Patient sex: M
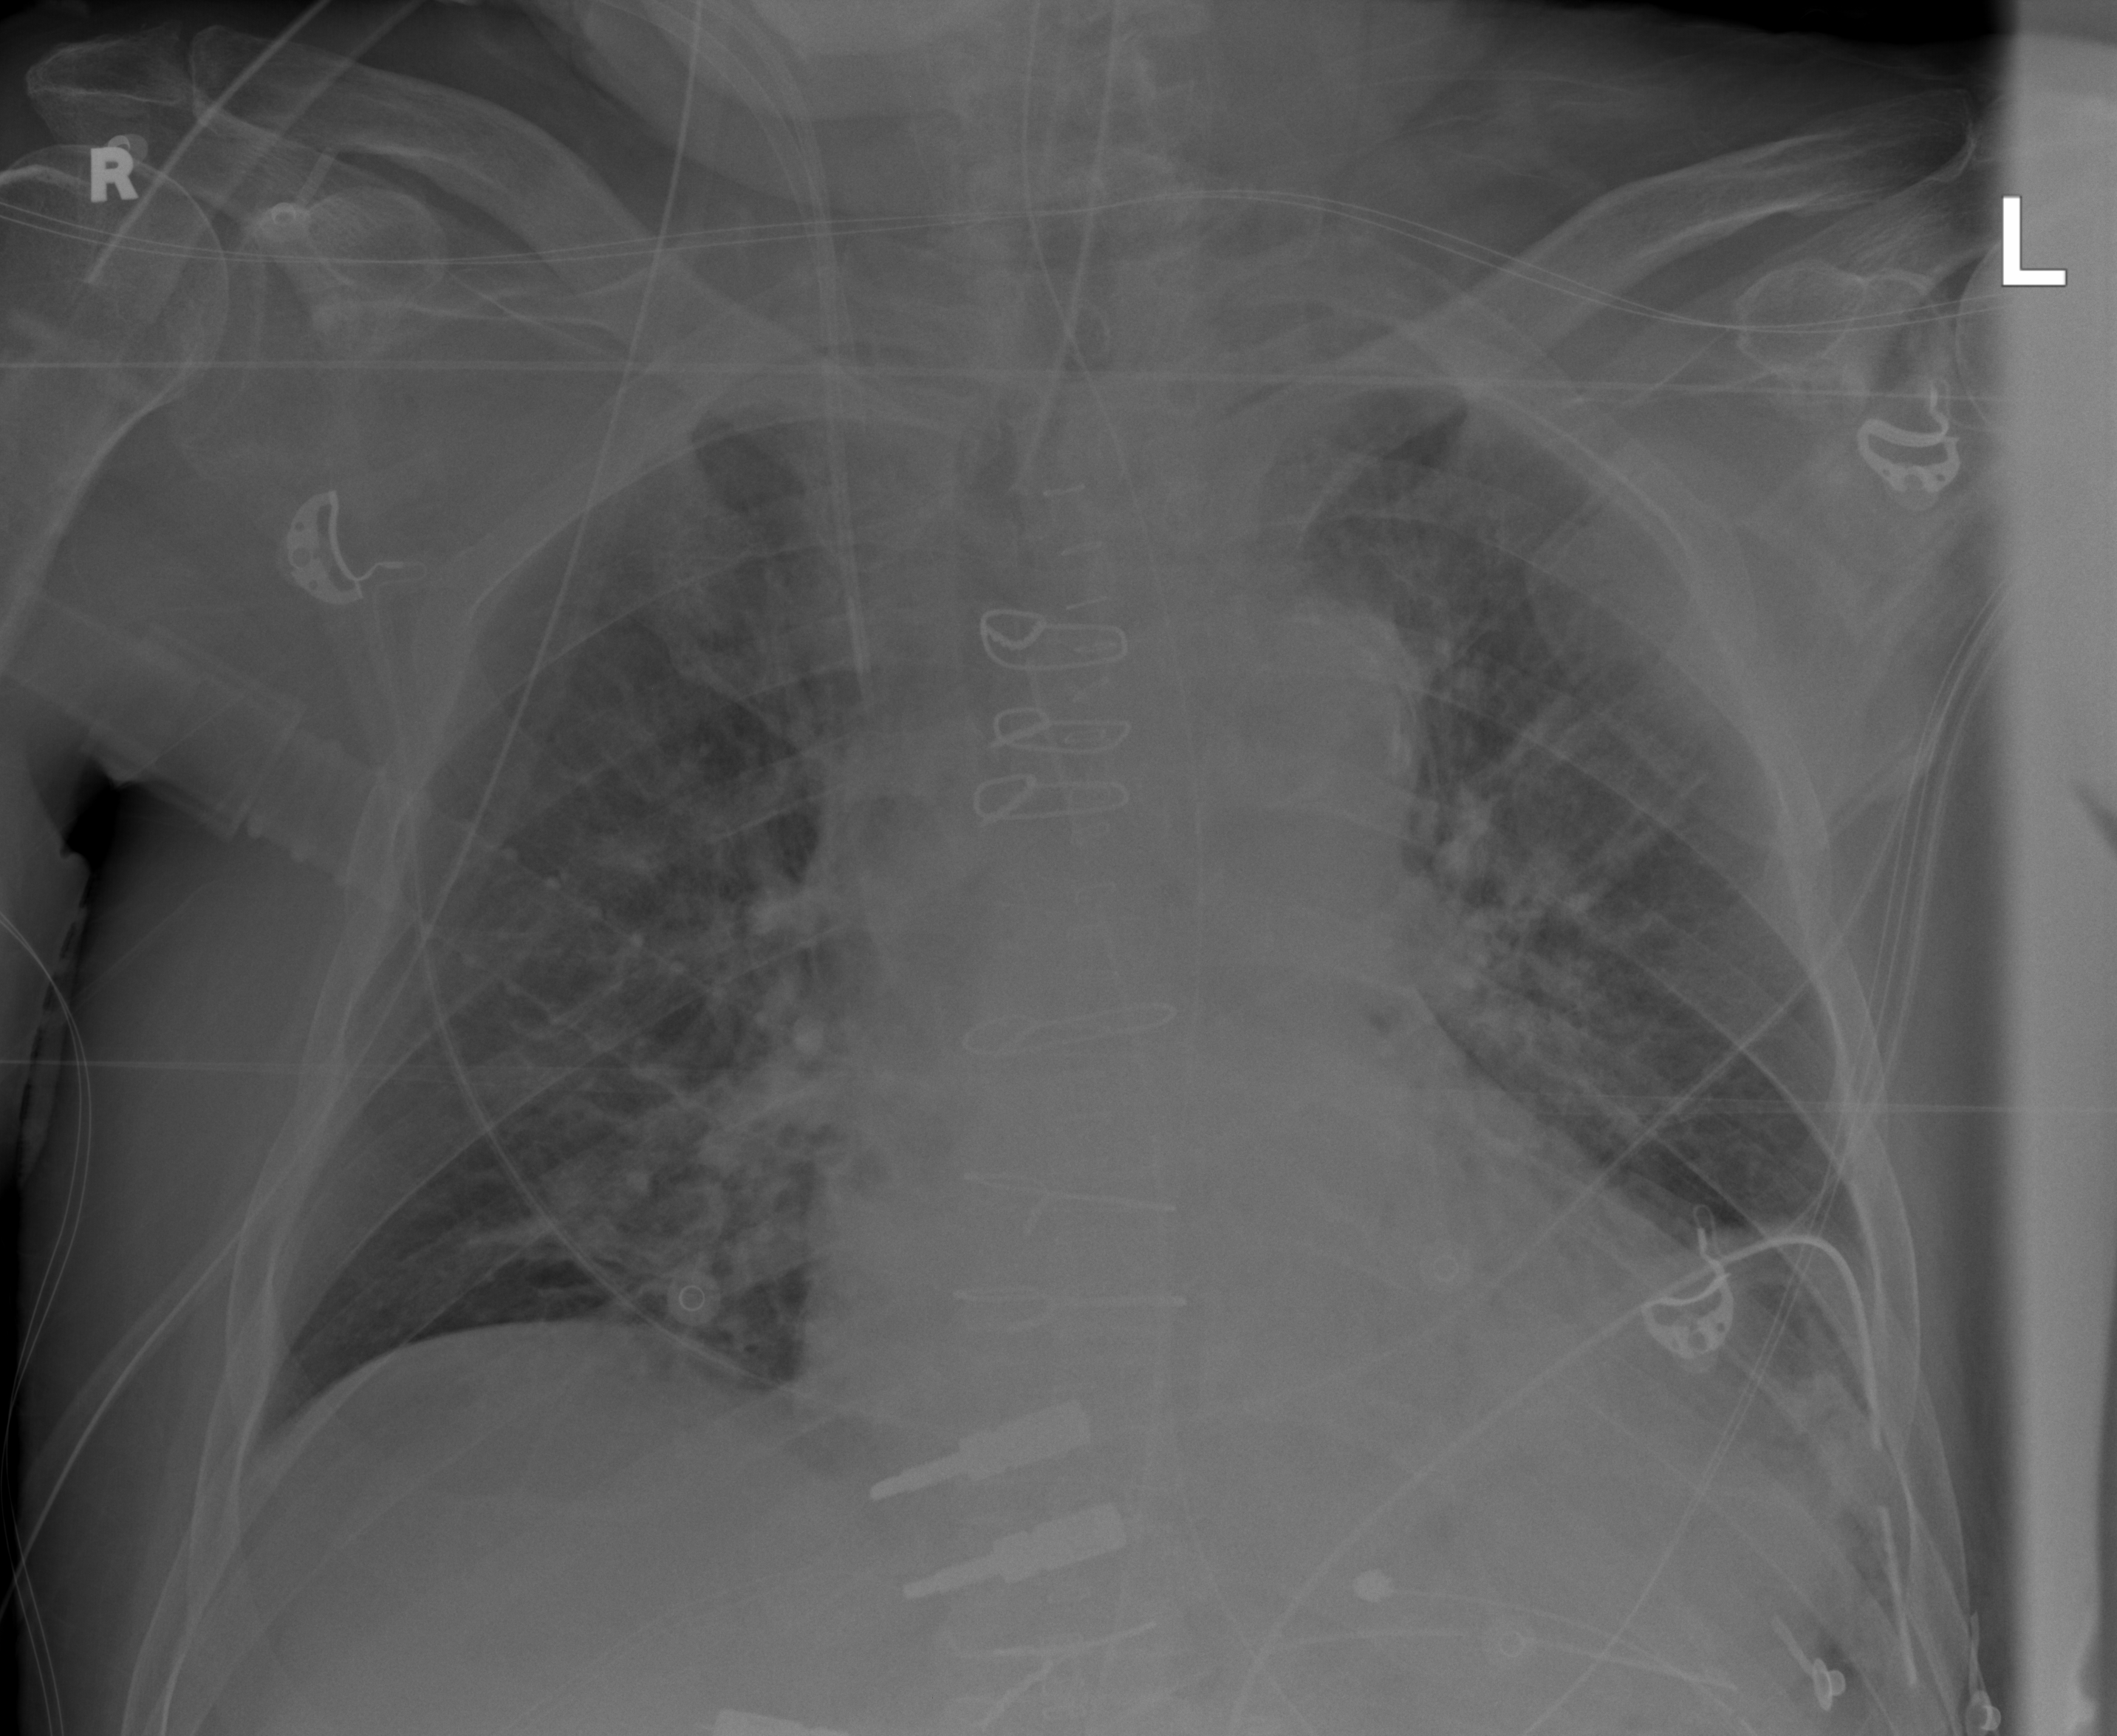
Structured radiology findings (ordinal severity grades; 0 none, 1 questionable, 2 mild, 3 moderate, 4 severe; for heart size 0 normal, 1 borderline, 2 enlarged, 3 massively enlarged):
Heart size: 2
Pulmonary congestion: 3
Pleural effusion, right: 1
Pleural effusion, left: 1
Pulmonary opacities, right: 3
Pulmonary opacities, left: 3
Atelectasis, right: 2
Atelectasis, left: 2